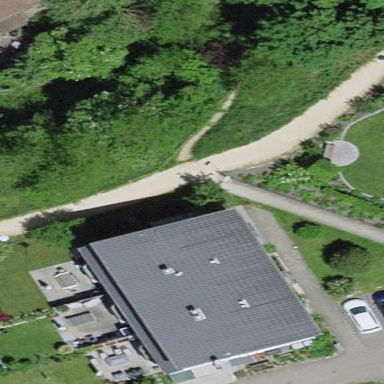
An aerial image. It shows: Terrace building.